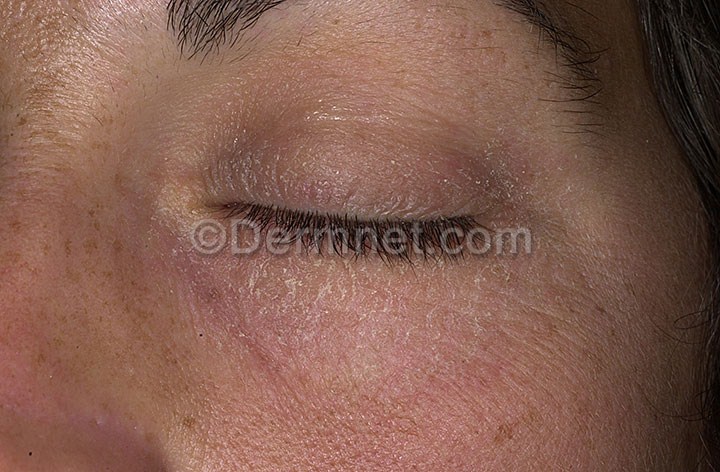
Disease: Eczema Photos